Question: As you can see in thew image below, all items have different spacing between them and simply look awful.
This is what I currently have:

Here is the code (it's a mess) after trying tons of different tricks:
<URL>
I'd be really thankful if someone could tell me how to properly do this correctly.
PS: If possible, I'd love to know how to vertically align the icon and it's corresponding text by the middle point.
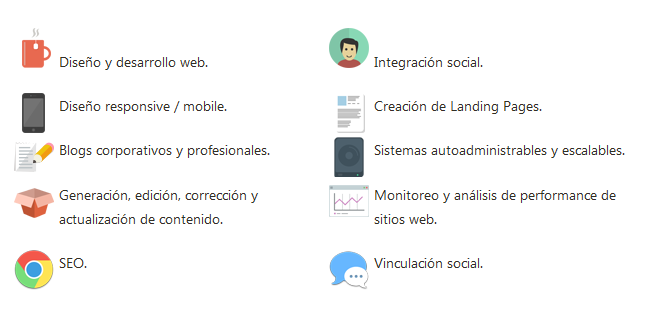
Answer: Something like this should work for you:
HTML:
'''
<div class="iconing">
<i class="icon-someIcon"></i>
<p>Your text</p>
</div>
'''
CSS:
'''
.iconing i, .iconing p {
display: inline-block;
vertical-align: middle;
}
[class^="icon-"],
[class*=" icon-"] {
width: 50px;
height: 50px;
line-height: 50px;
}
'''
Replace all instances of 50px with your height.